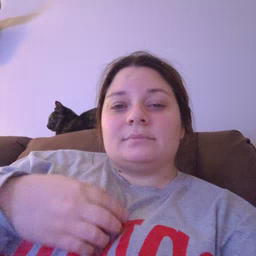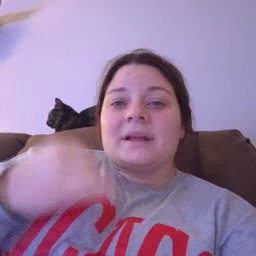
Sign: if